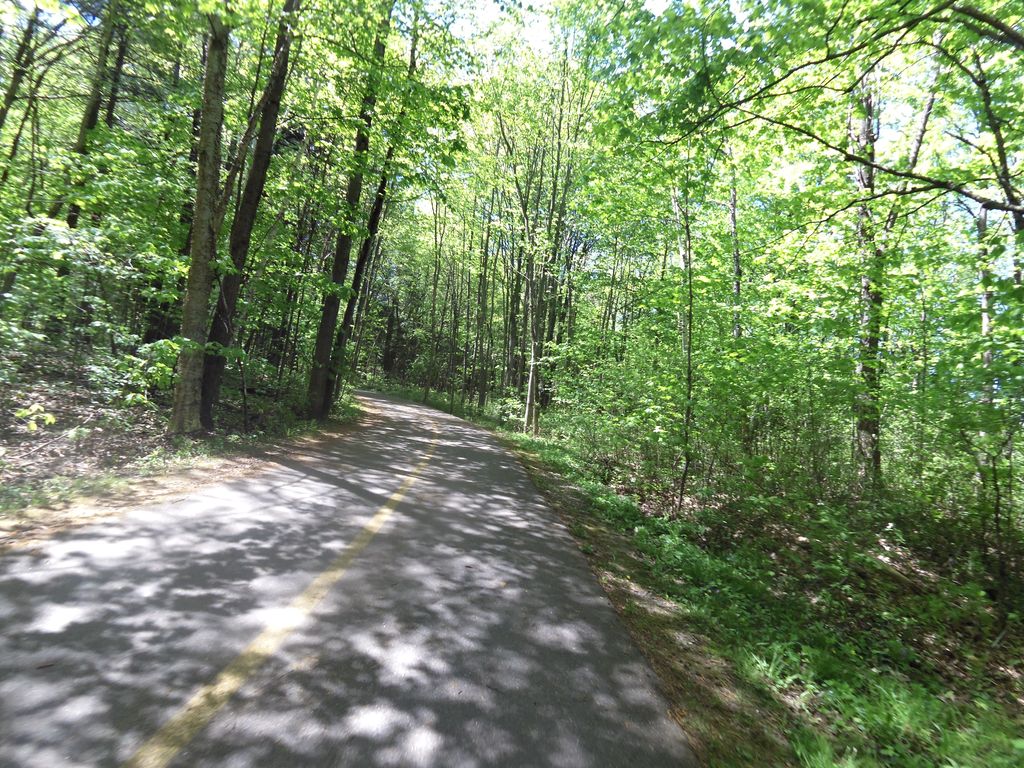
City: ottawa-gatineau